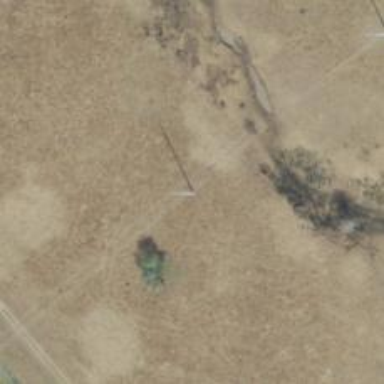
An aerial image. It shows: Power pole.